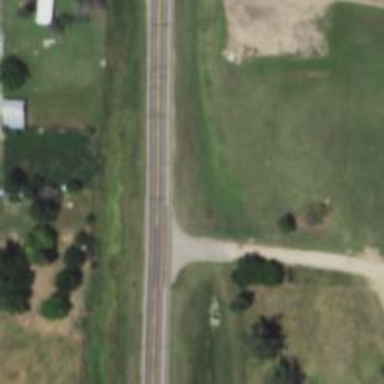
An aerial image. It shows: Secondary road.